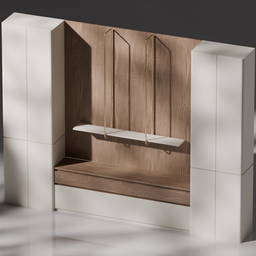
Label: furniture